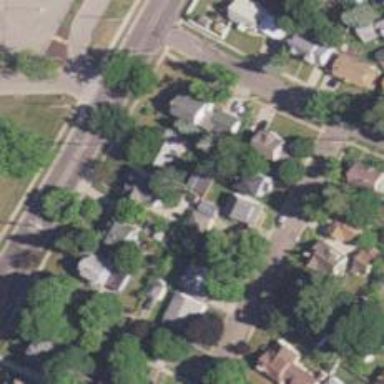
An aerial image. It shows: Neighborhood.